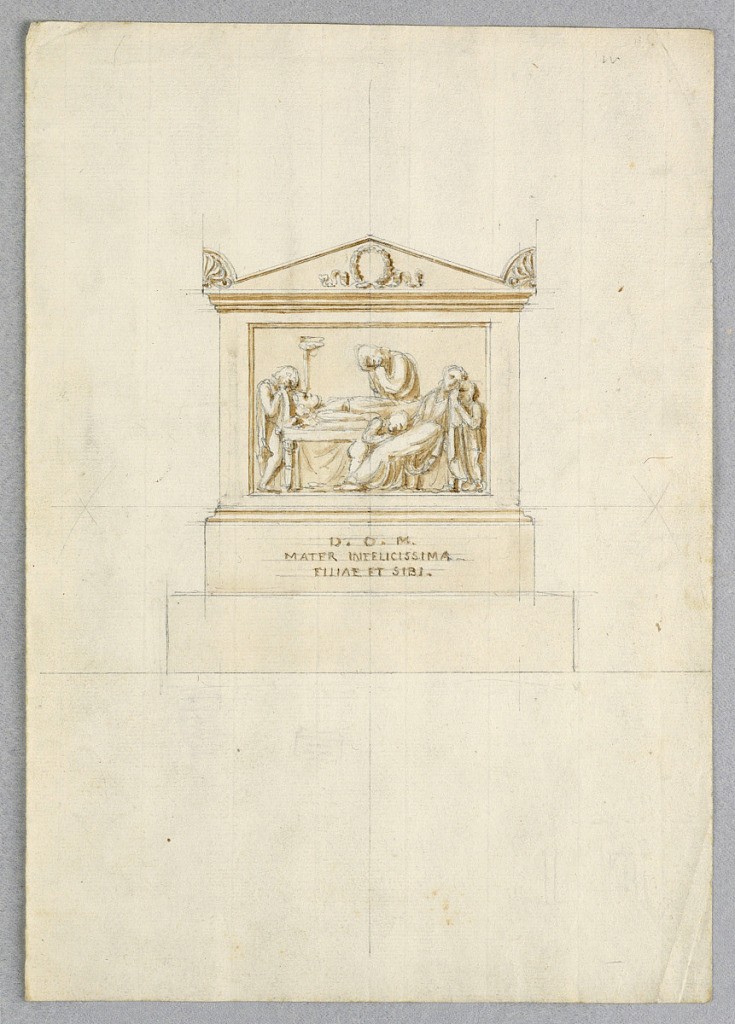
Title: Design for a Sepulchral Monument
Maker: Unknown, Italian
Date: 1620-1630
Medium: Black crayon, brush and watercolor, bistre on paper
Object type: Drawing
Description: The scheme is that of a low broad stele with a base and an antae pediment standing upon an oblong block. The mourning of a dead girl by her mother, her four brothers and sisters. The inscription written in the base, "D.O.M./Mater Infelicissima/Filiae et sibi."